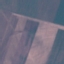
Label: AnnualCrop